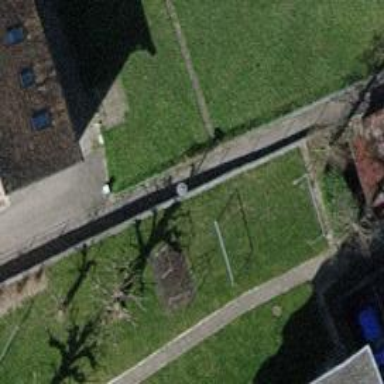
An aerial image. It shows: Minor distribution power substation with street cabinet.